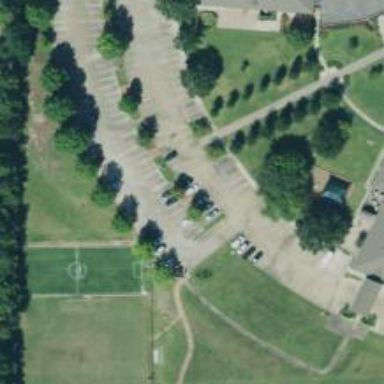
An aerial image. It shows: Parking space.